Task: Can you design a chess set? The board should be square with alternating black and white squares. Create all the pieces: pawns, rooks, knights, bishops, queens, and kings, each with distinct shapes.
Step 4829:
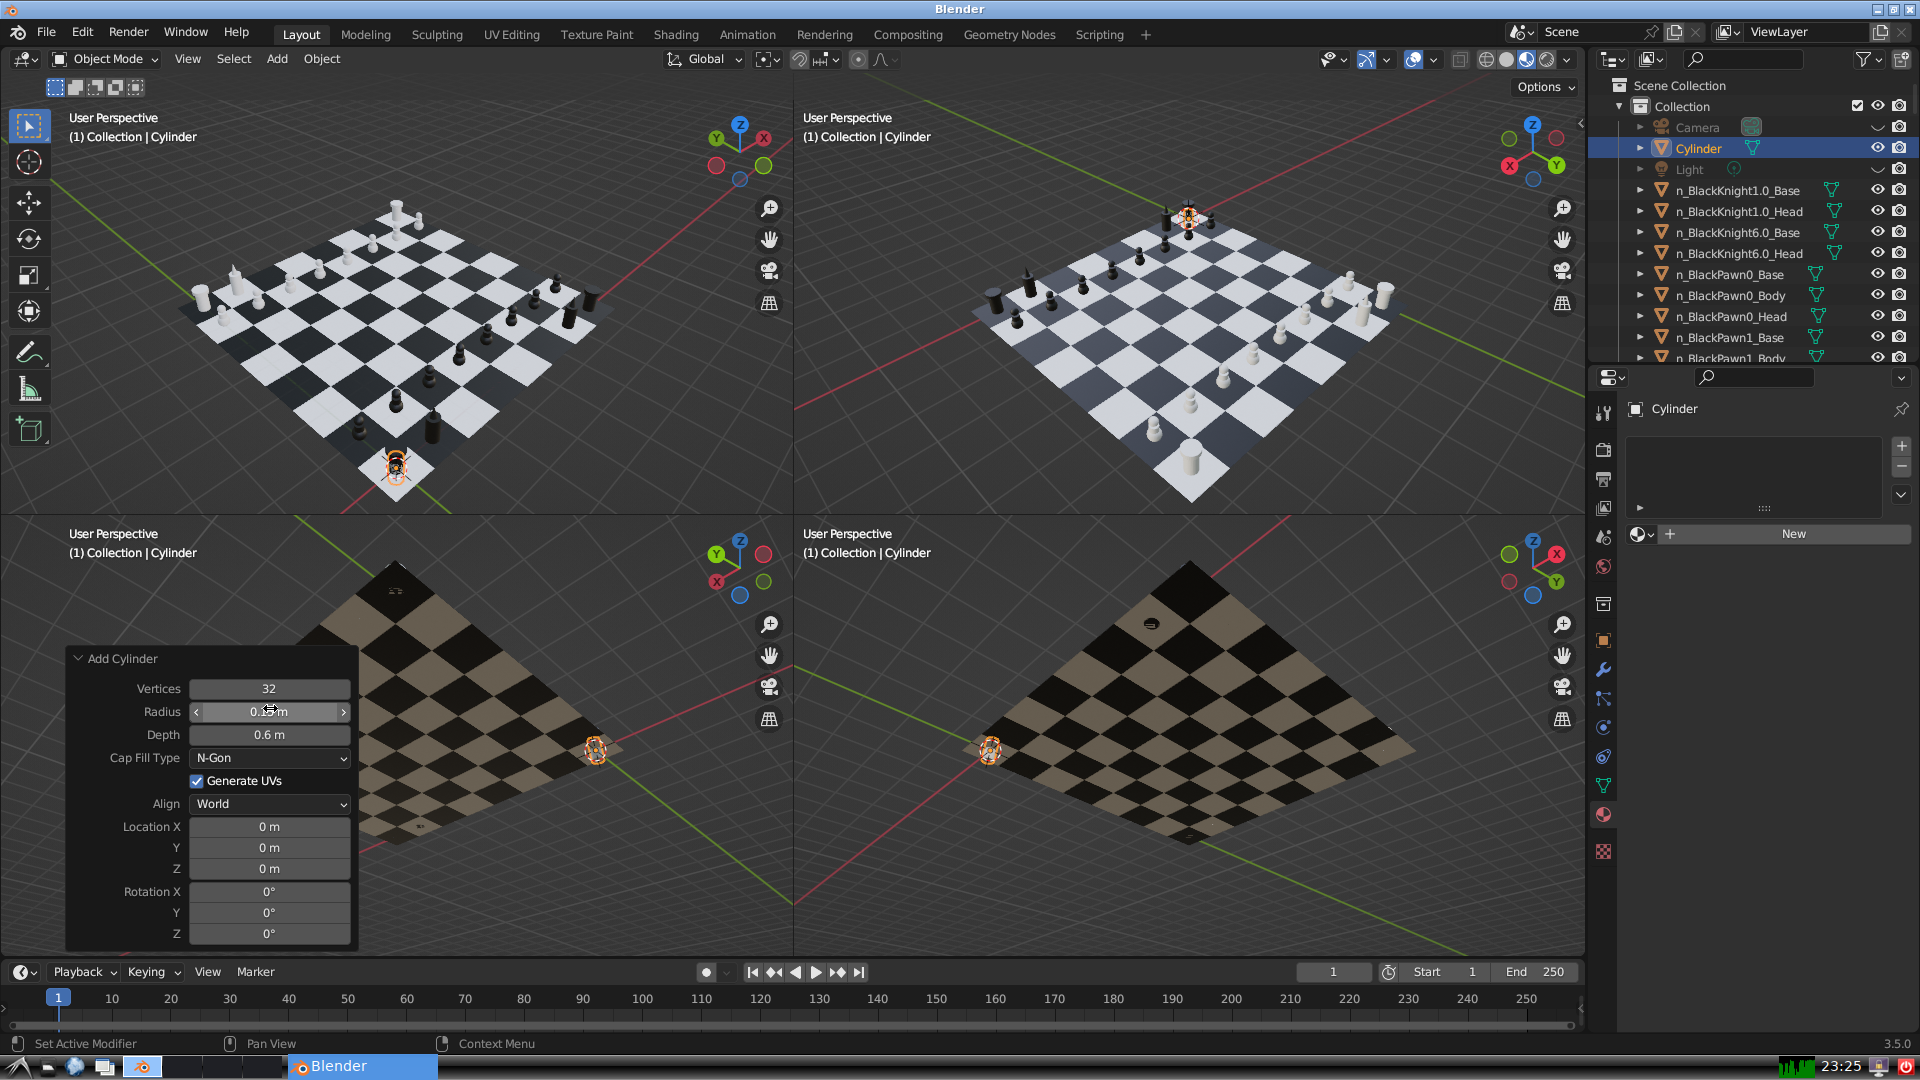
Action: click: no